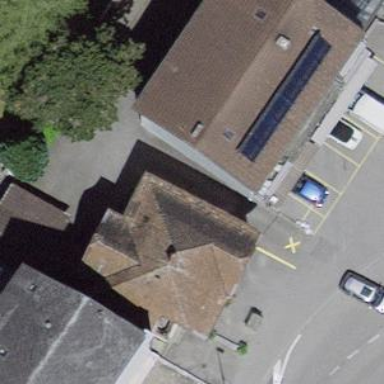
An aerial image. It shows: Building with hipped roof shape.